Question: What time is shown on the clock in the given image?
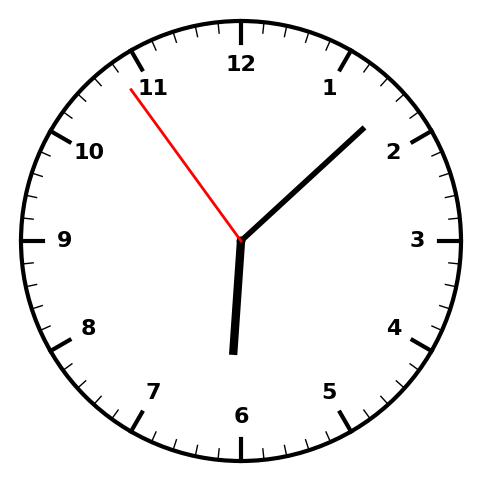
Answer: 06:07:54